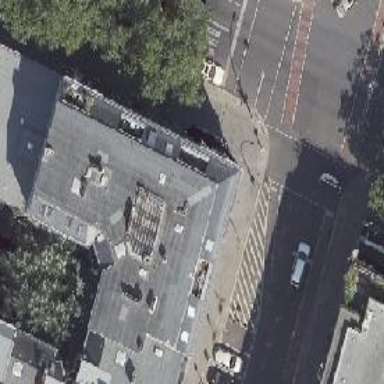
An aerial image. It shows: Bar.